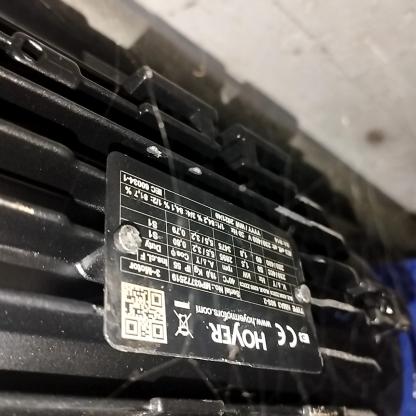
Klasa: tabliczka-znamionowa